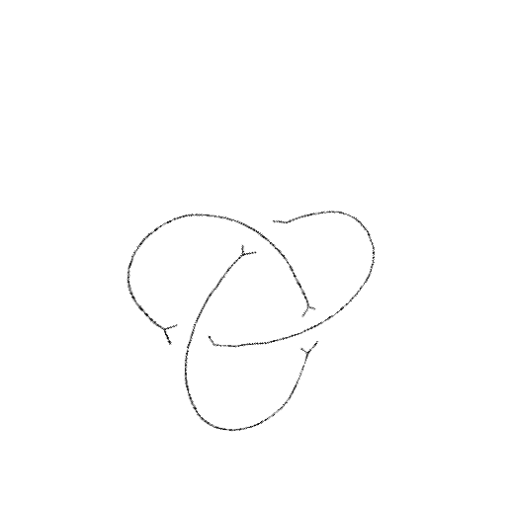
Crossing number: 3